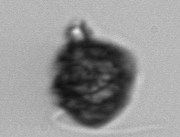
Label: Gonyaulax